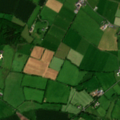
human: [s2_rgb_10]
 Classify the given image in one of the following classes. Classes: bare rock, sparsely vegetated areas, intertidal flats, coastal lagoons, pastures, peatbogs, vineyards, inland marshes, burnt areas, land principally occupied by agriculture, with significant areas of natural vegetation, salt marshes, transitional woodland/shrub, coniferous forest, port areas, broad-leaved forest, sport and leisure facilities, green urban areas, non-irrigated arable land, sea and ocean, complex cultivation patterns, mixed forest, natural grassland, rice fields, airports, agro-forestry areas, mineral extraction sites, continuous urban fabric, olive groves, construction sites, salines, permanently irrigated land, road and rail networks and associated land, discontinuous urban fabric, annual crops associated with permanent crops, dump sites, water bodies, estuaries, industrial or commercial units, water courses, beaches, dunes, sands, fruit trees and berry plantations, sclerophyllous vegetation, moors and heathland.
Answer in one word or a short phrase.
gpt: non-irrigated arable land, pastures